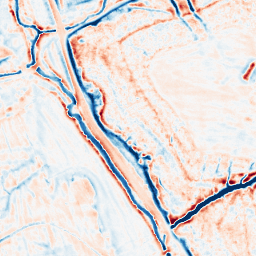
Category: edge_preserving
Decomposition family: bilateral
Decomposition parameters: d: 15
sigma_color: 150
sigma_space: 75
Upsampling method: bilinear
Upsampling parameters: scale: 8
Upsampling scale: 8